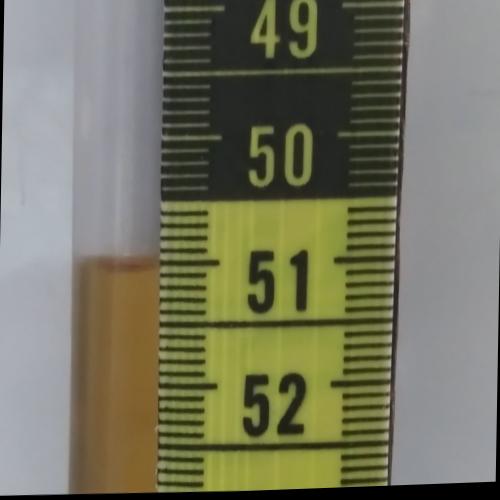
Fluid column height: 51.0 cm